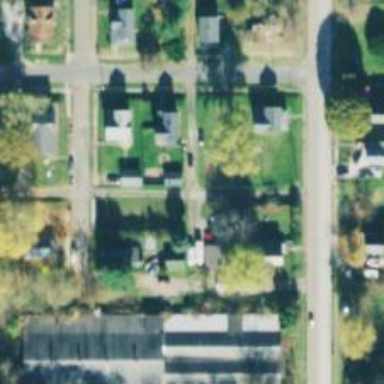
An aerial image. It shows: Alley classified as service road.